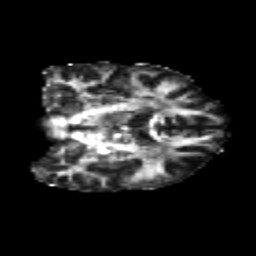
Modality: FA
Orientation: coronal
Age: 23
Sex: female
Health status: healthy
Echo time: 0.074 s